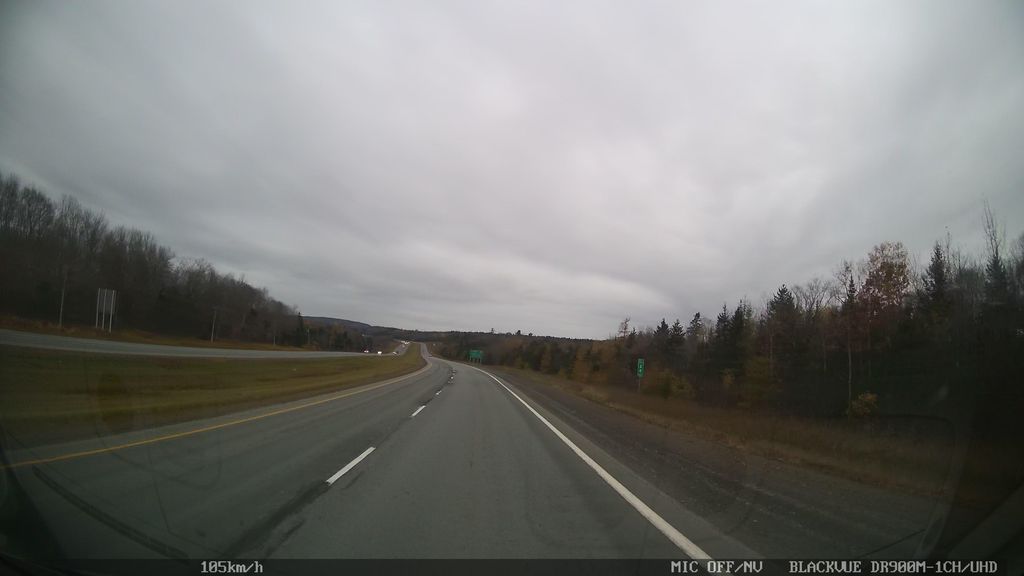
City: halifax